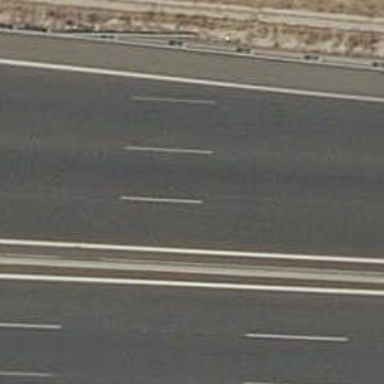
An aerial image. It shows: View of motorway.